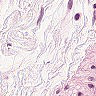
Metastatic tissue present: no